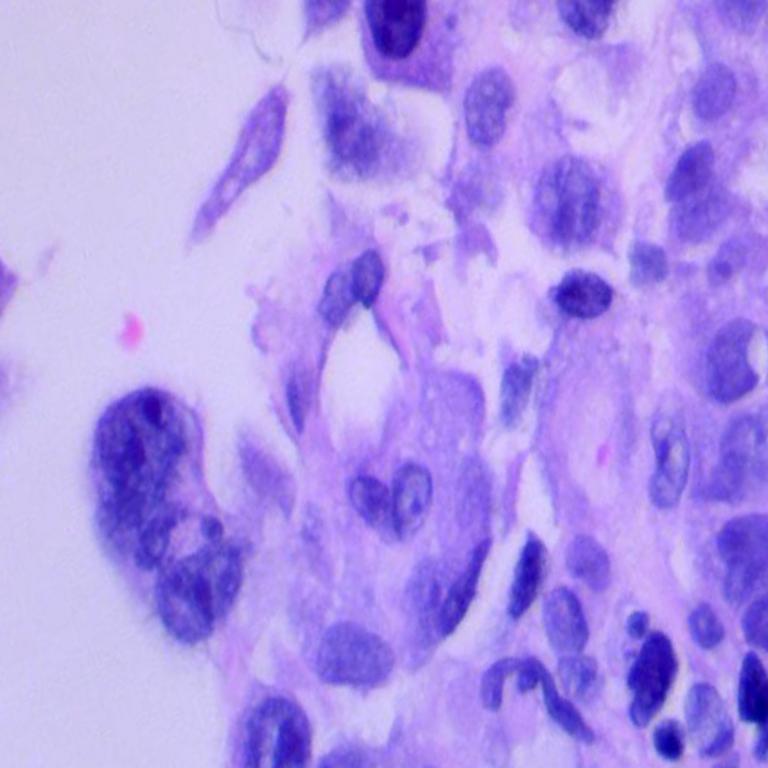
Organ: lung
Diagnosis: adenocarcinomas